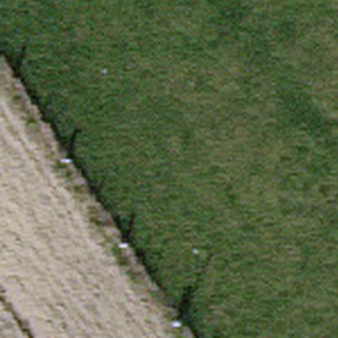
Label: other